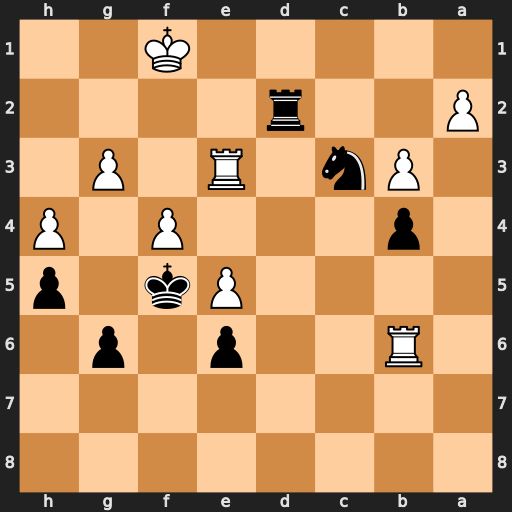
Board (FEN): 8/8/1R2p1p1/4Pk1p/1p3P1P/1Pn1R1P1/P2r4/5K2
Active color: b
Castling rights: -
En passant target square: -
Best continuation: Nd5 Rd3 Rxd3